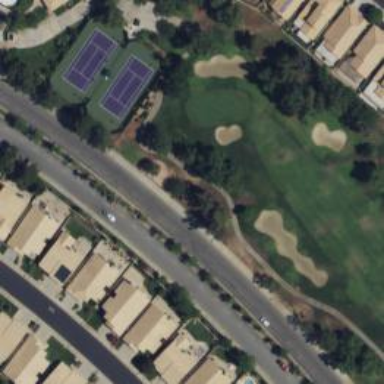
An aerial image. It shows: Service road used as golf cart path.